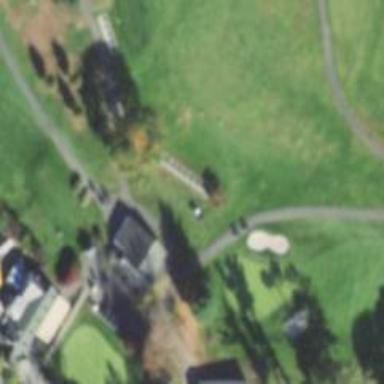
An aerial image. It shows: Path used for both walking and golf.